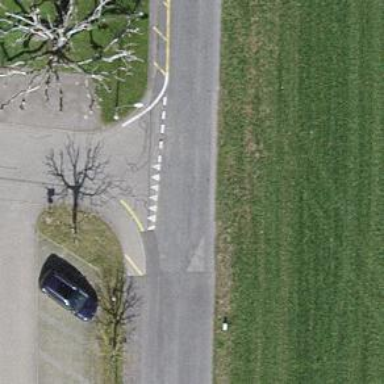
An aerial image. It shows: Road with "give way" sign.